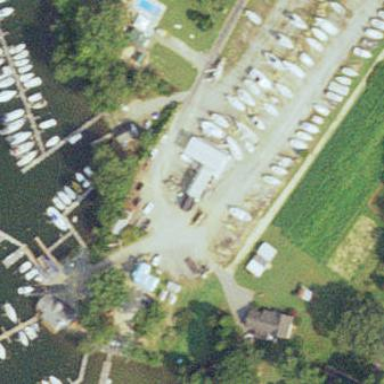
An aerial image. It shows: Marina on leisure land.